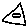
Label: triangle